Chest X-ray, AP view. Patient: 44 years old, sex M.
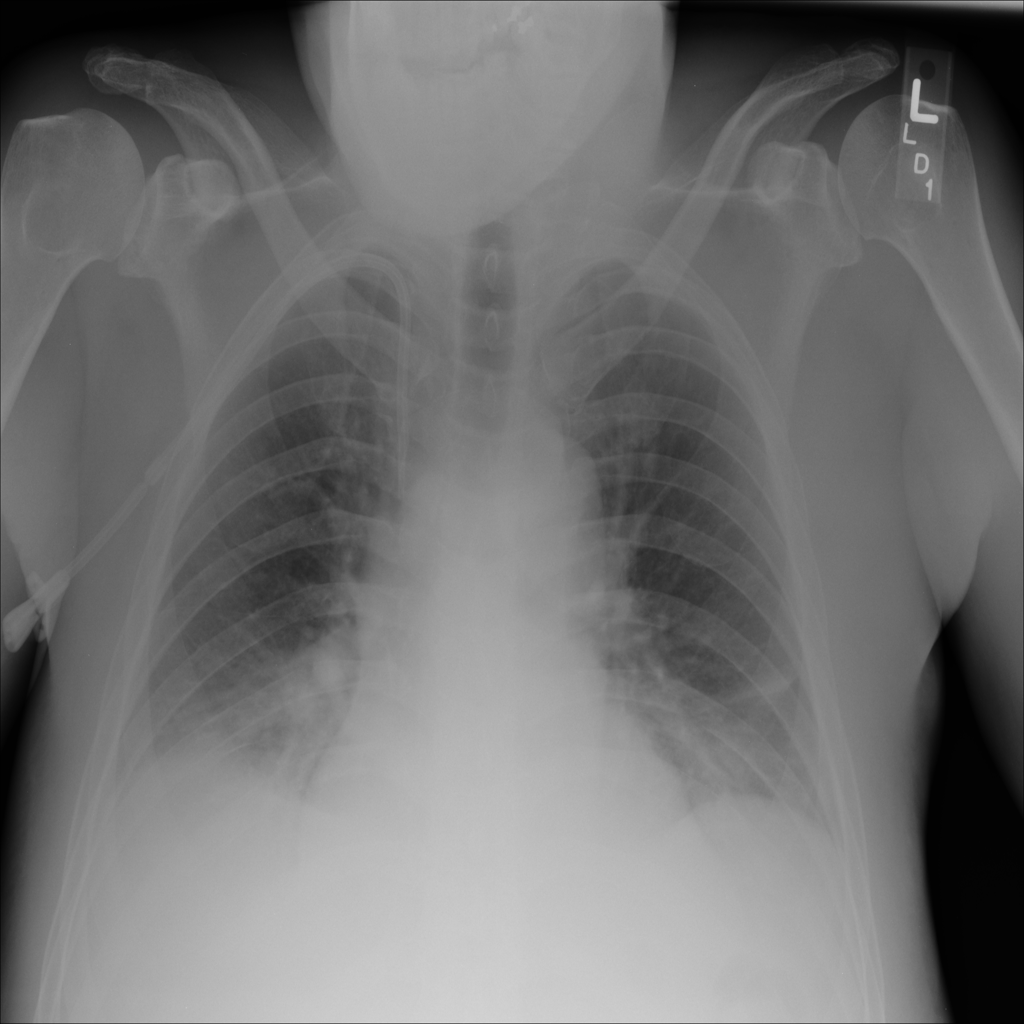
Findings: Atelectasis, Effusion